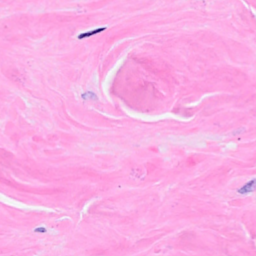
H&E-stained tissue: Breast